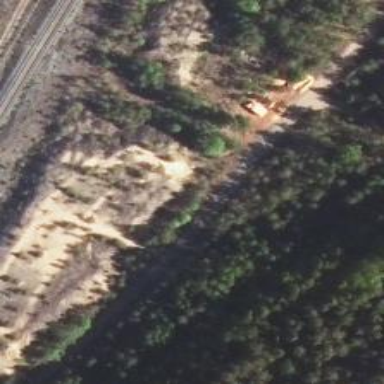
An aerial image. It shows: Abandoned railway track with grade3 tracktype.